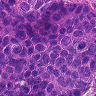
Metastatic tissue present: yes